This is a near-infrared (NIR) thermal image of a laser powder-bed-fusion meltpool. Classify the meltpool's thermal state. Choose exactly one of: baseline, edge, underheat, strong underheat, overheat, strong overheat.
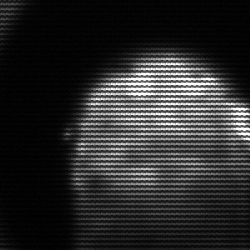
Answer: edge